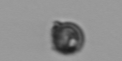
Label: Thalassiosira